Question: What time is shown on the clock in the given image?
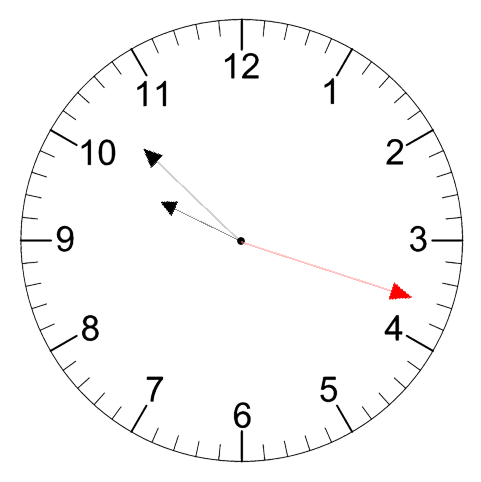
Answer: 09:52:18